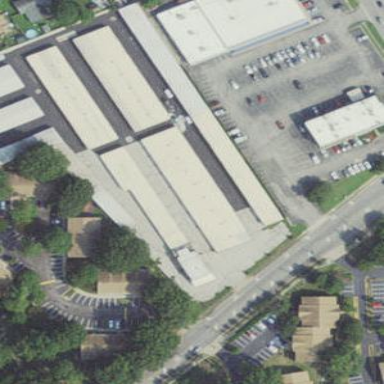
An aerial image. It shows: Commercial building.